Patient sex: F
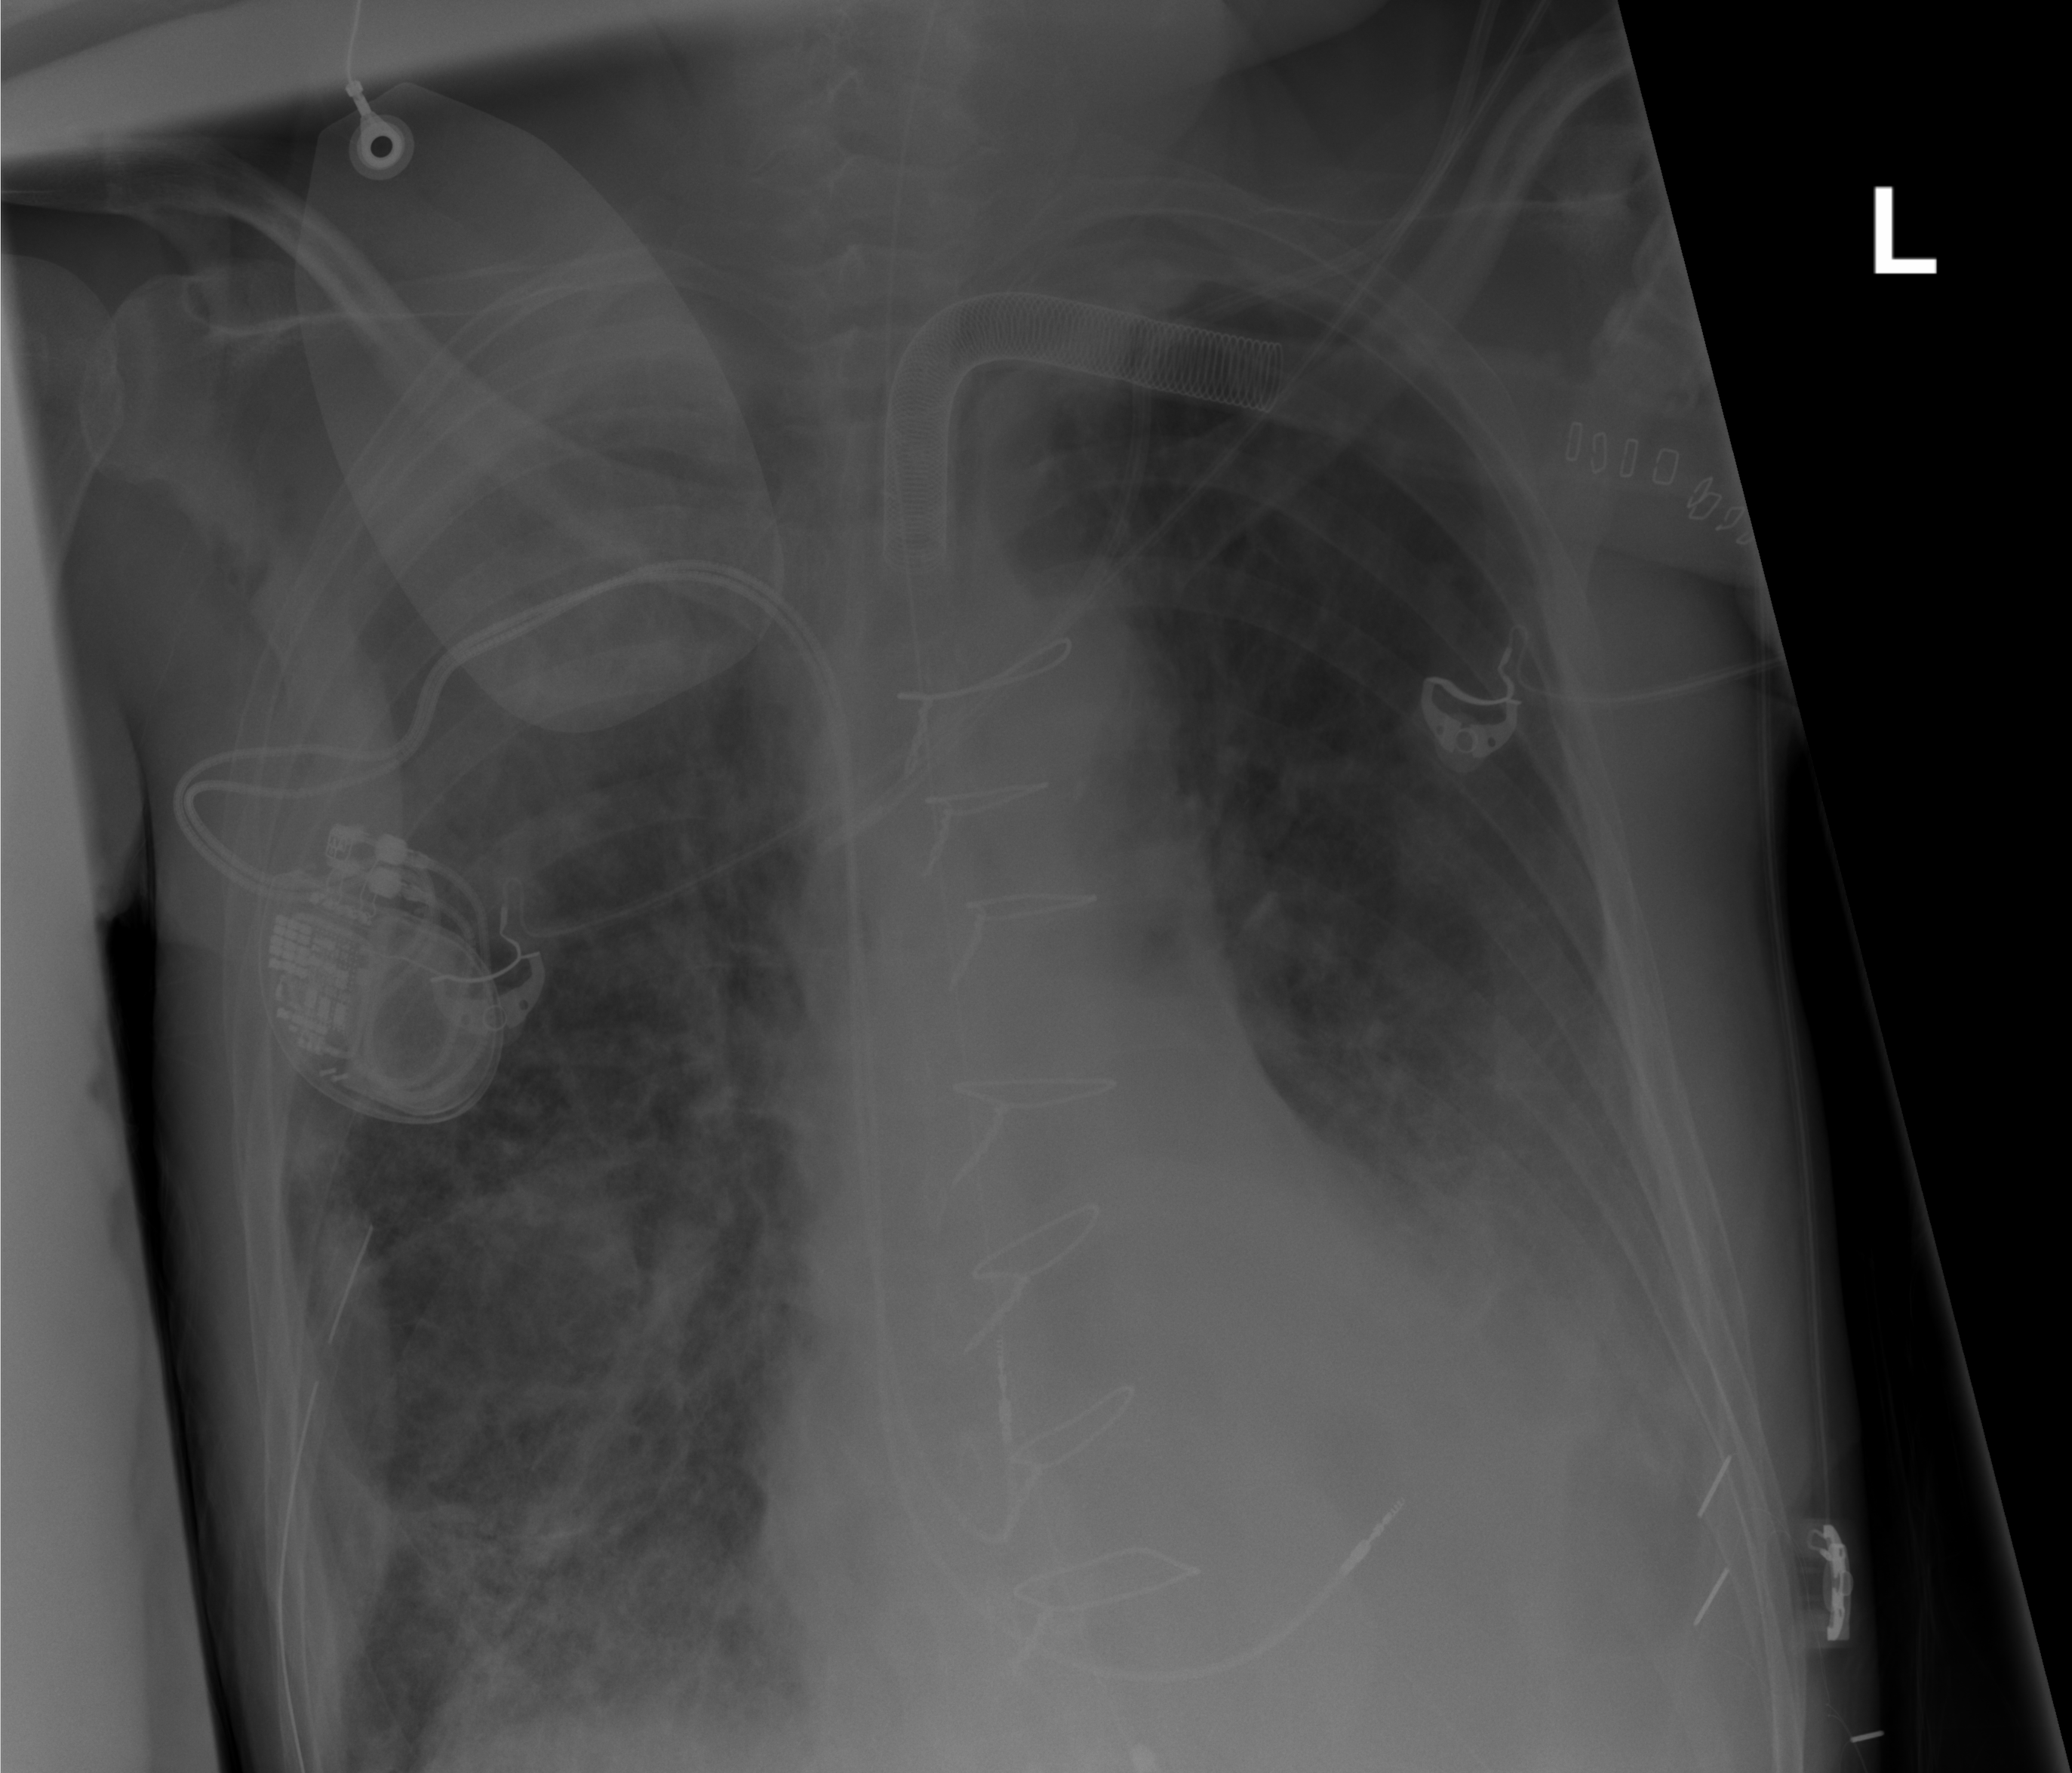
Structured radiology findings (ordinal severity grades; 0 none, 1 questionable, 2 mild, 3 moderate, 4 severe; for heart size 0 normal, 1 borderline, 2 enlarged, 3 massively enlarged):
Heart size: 2
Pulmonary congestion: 2
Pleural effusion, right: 0
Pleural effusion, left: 3
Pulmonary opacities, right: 2
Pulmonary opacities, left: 0
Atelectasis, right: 2
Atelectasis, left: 2